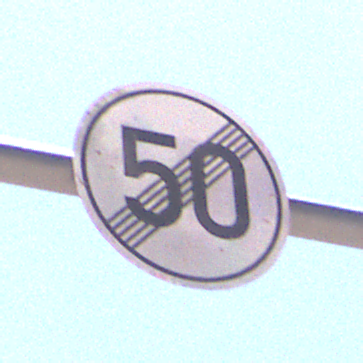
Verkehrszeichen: EndeGeschwindigkeit50
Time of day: Midday
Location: Outdoor (RoadRail)
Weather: Clear
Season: NotSpecified
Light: Natural